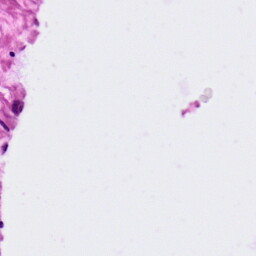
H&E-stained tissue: Ovarian